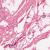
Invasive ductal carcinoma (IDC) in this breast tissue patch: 0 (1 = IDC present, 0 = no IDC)